Field crop: maize
Growth stage: 1
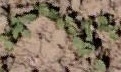
Species: convolvulus